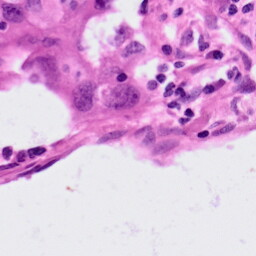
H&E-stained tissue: Lung